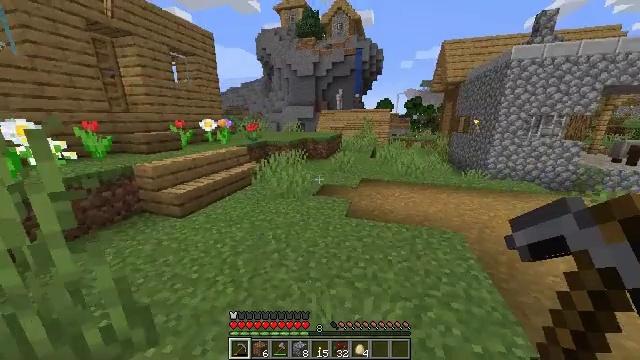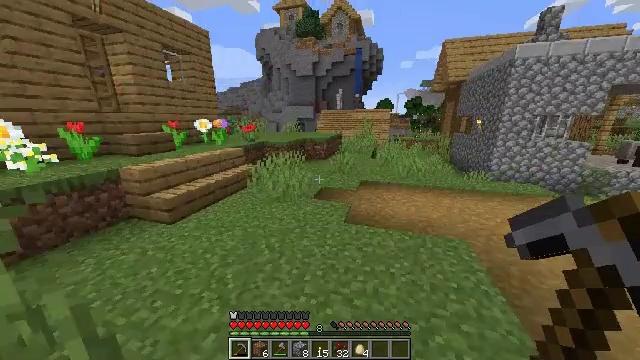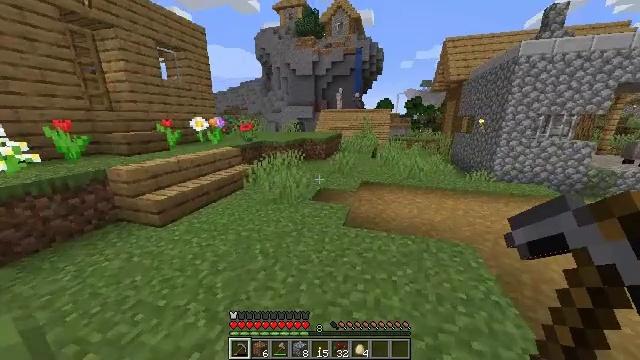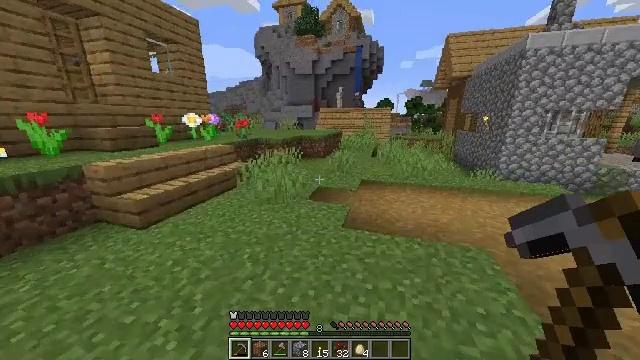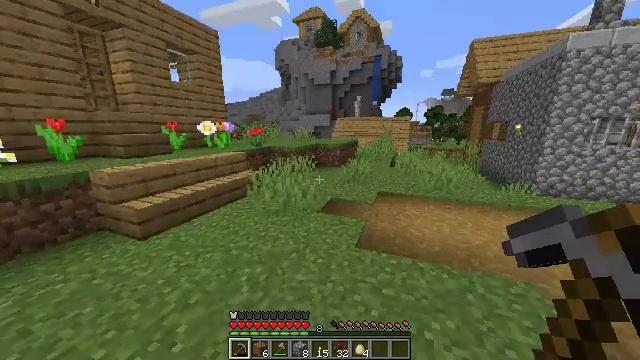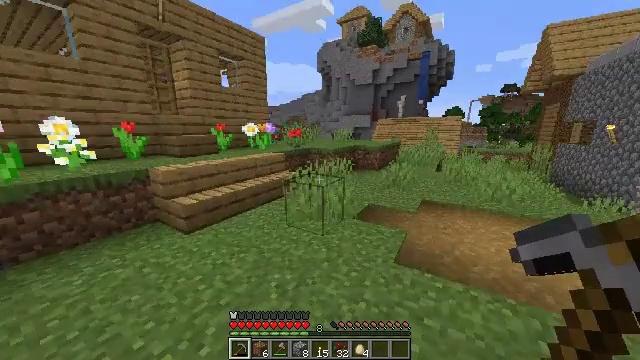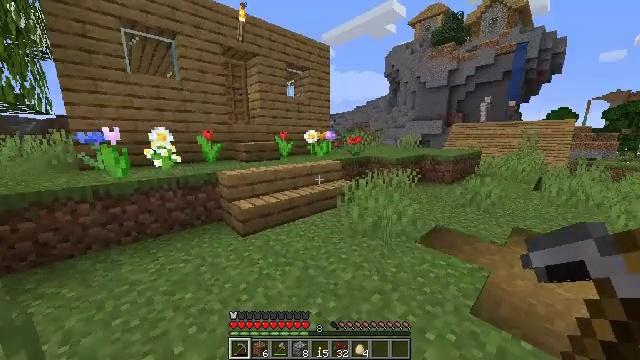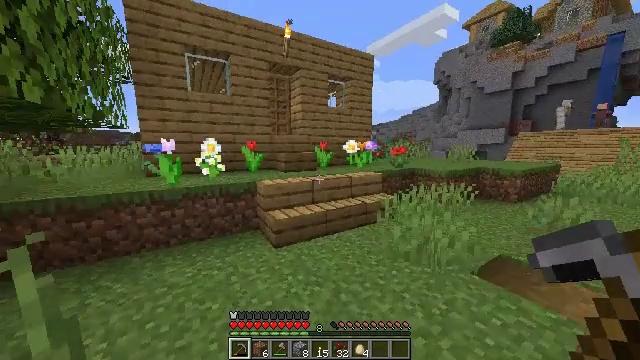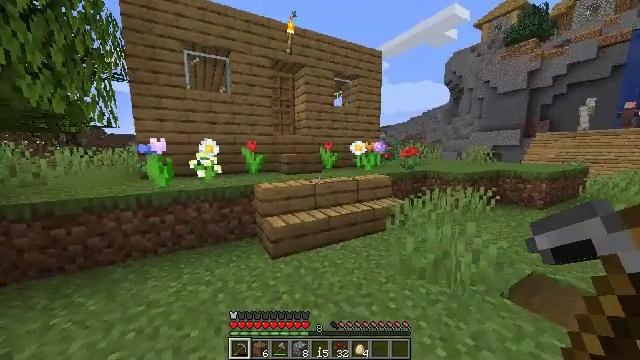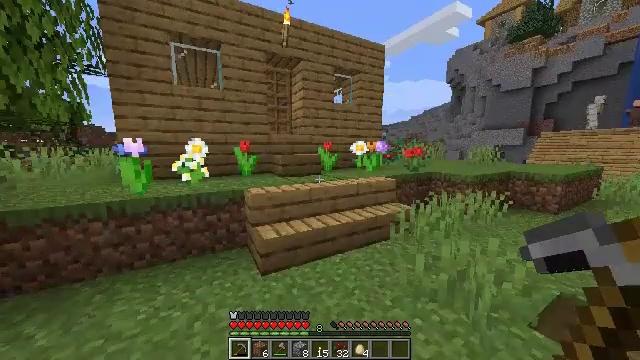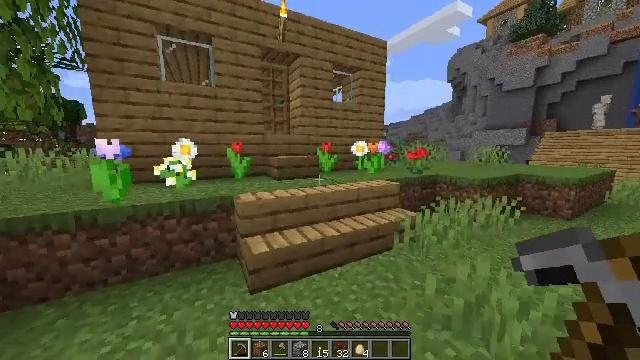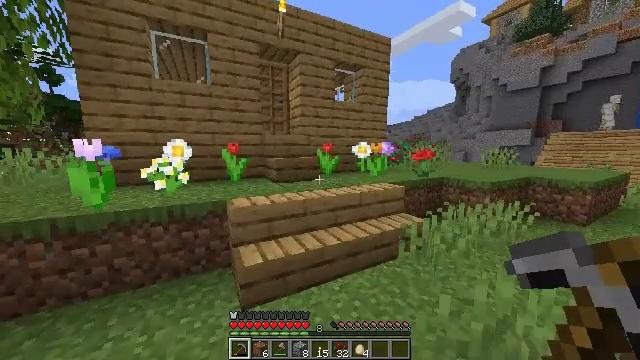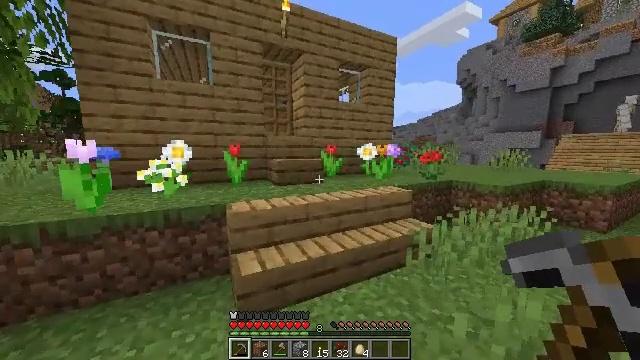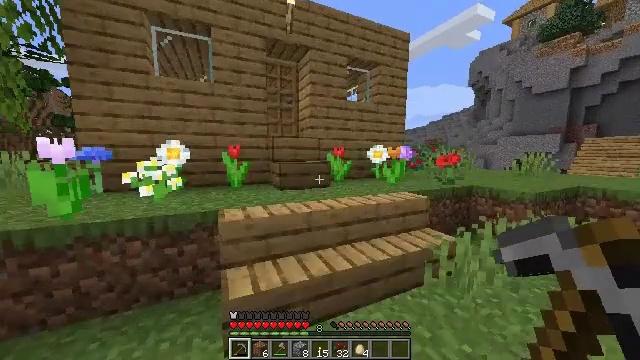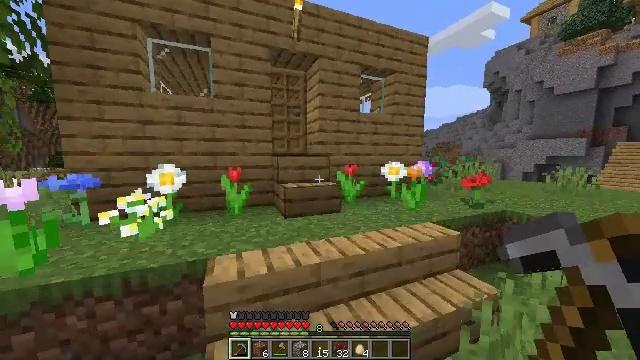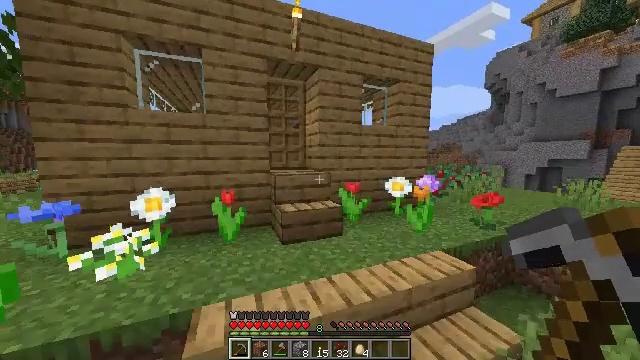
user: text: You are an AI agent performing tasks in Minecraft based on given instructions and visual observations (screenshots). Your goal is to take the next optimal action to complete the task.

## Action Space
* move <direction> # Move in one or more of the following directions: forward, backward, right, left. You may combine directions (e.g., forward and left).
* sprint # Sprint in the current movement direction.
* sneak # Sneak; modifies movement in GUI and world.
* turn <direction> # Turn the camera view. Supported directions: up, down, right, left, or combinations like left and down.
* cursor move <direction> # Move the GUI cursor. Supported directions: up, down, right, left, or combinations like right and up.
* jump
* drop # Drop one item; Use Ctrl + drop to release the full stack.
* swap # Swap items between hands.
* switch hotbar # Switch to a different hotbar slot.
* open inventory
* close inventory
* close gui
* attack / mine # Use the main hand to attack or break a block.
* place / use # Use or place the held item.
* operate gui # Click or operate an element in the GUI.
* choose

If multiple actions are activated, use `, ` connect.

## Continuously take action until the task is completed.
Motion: motion action
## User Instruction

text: Open your inventory and craft the shield with iron and wood planks.
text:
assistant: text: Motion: move forward
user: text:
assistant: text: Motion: move forward
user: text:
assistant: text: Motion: move forward
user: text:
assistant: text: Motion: move forward, turn left and up
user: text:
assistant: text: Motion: move forward, turn left
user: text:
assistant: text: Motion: move forward, turn left and up
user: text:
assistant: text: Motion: move forward, turn left and up
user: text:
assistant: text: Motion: move forward, turn left
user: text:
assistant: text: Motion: move forward
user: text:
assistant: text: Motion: move forward
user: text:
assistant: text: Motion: move forward
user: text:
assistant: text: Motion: move forward, turn left
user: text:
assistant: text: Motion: move forward, turn left
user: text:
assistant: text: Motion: move forward, turn left, jump
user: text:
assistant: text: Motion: move forward, jump
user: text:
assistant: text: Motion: move forward, jump
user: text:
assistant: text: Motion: move forward
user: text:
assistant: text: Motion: move forward, turn left
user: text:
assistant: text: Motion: move forward
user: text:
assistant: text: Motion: move forward
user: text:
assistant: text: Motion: move forward, turn left
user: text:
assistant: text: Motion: move forward, turn left
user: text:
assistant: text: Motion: move forward, turn left and up
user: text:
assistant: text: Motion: move forward, turn left, use / place
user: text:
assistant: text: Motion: move forward, use / place
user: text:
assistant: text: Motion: move forward
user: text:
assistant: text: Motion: move forward
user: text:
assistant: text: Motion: move forward
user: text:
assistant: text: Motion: move forward
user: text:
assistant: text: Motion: move forward, turn down